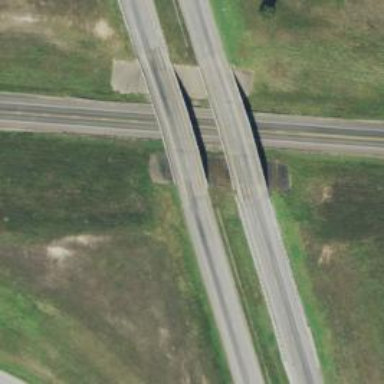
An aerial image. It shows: Motorway bridge.